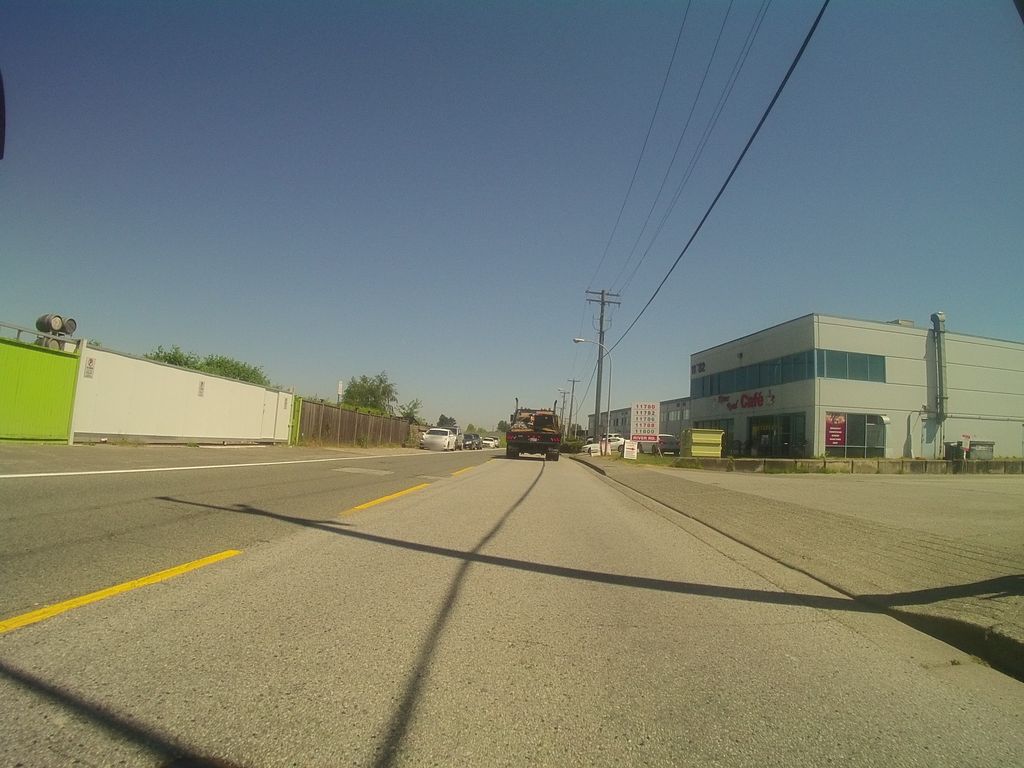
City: vancouver